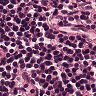
Metastatic tissue present: no